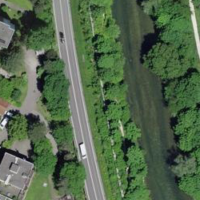
EUNIS habitat code: 15
Species observed at this site:
Phalacrocorax carbo
Symphoricarpos albus
Carduelis carduelis